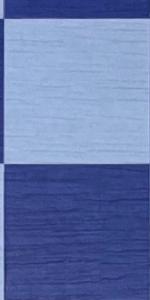
Label: Empty